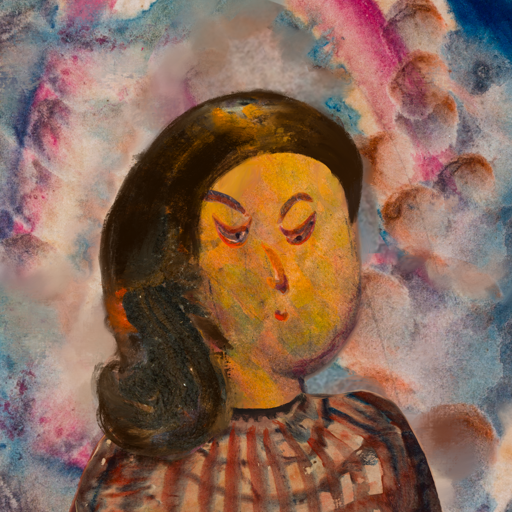
Background: Rupkatha, Head And Neck Side: Gypsy_Mother, Face Side: Hypocrite, Bust: Orphan, Hair Side: Gypsy_Queen, Head Accessory: Blank, Second Necklace: Blank, Necklace: Blank, Baby: Blank